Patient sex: M
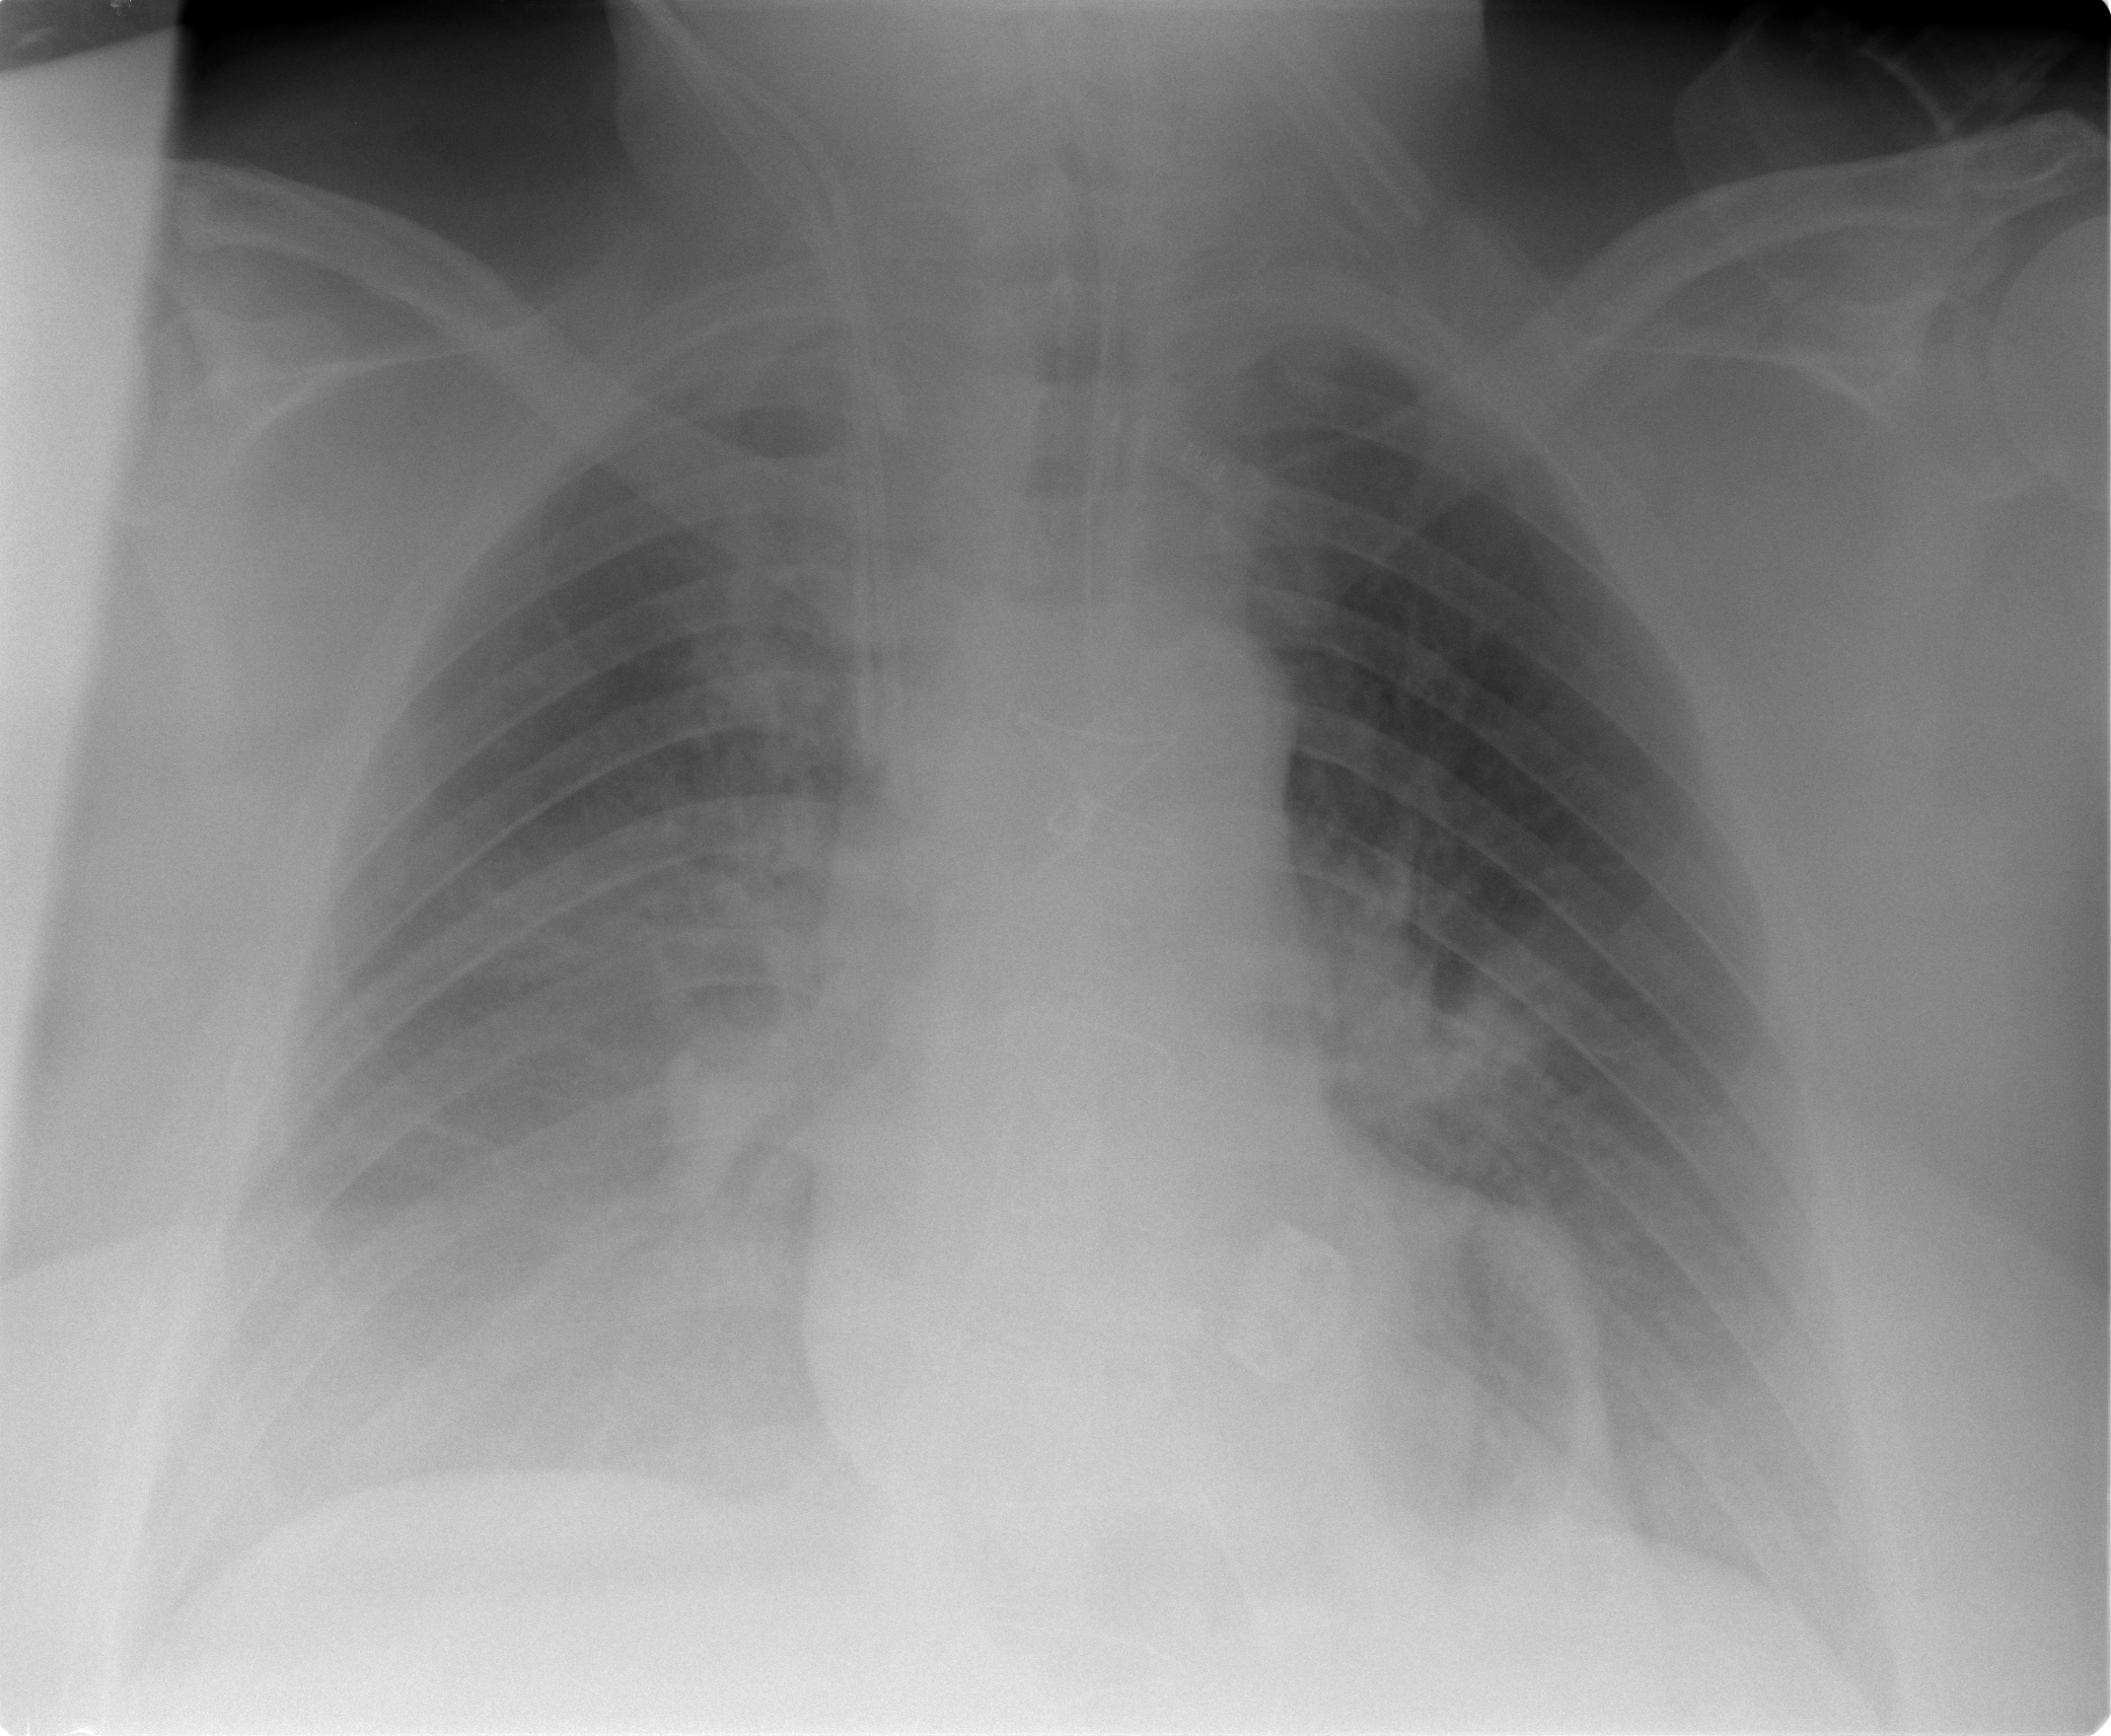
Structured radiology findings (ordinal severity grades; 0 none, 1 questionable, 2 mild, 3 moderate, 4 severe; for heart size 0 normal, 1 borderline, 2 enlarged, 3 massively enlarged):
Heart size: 2
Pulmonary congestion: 2
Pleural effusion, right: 3
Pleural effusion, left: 2
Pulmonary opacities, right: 0
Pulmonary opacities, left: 0
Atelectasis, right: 2
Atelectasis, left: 1